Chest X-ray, PA view. Patient: 70 years old, sex F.
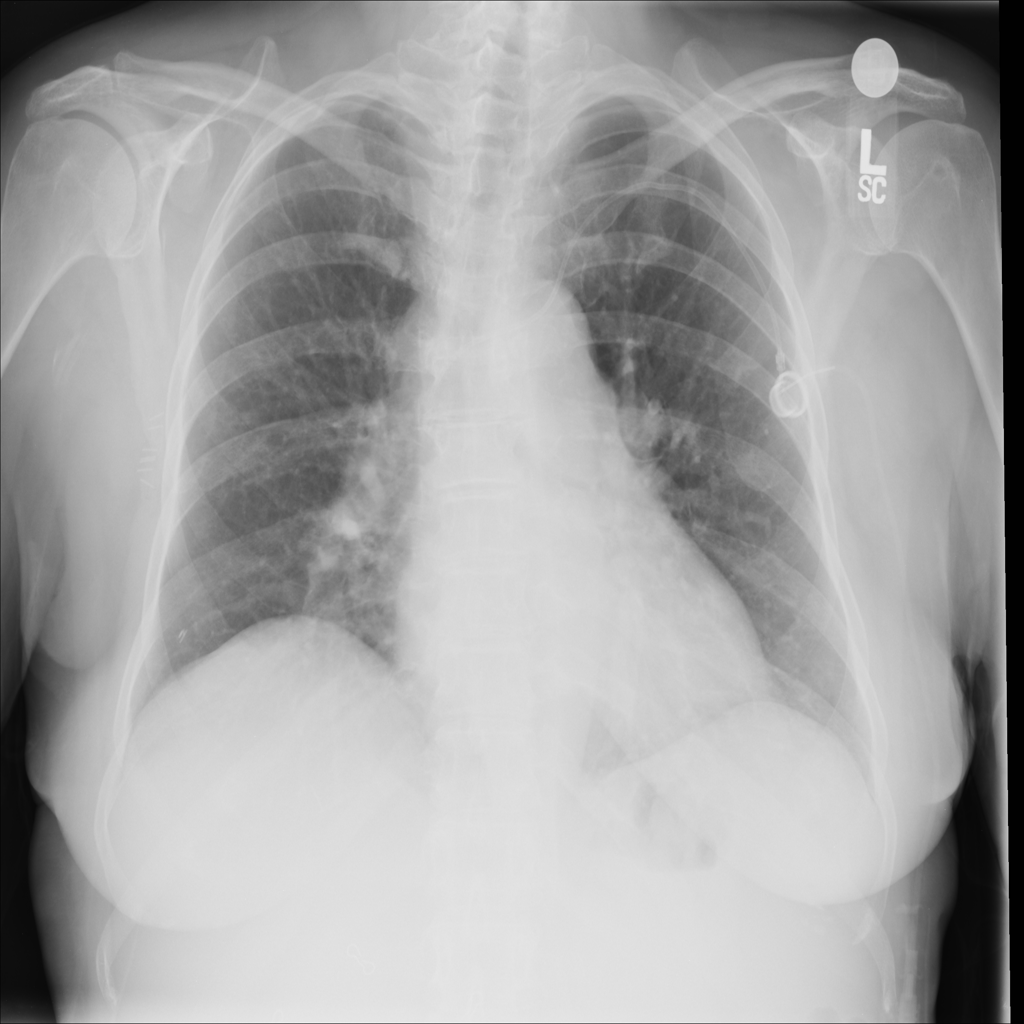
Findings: No Finding